Field crop: tomato
Growth stage: 1
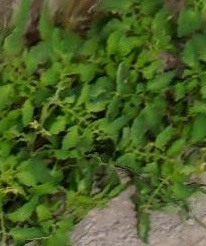
Species: tomato